Aerial crown-view tile of a tropical tree (Barro Colorado Island, Panama), acquired 20250414:
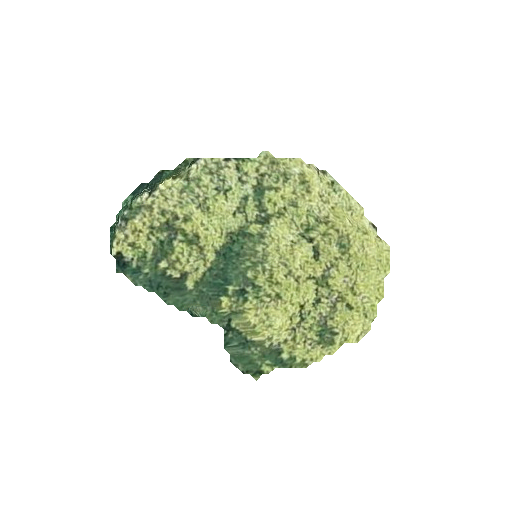
Species: Alseis blackiana
GBIF accepted scientific name: Alseis blackiana
Crown area: 63.097 m²